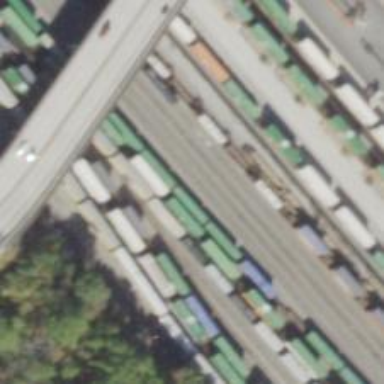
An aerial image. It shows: Intermodal railway yard.